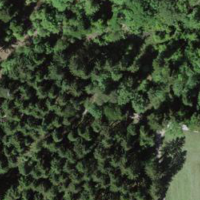
EUNIS habitat code: 44
Species observed at this site:
Euonymus europaeus
Leucanthemum vulgare